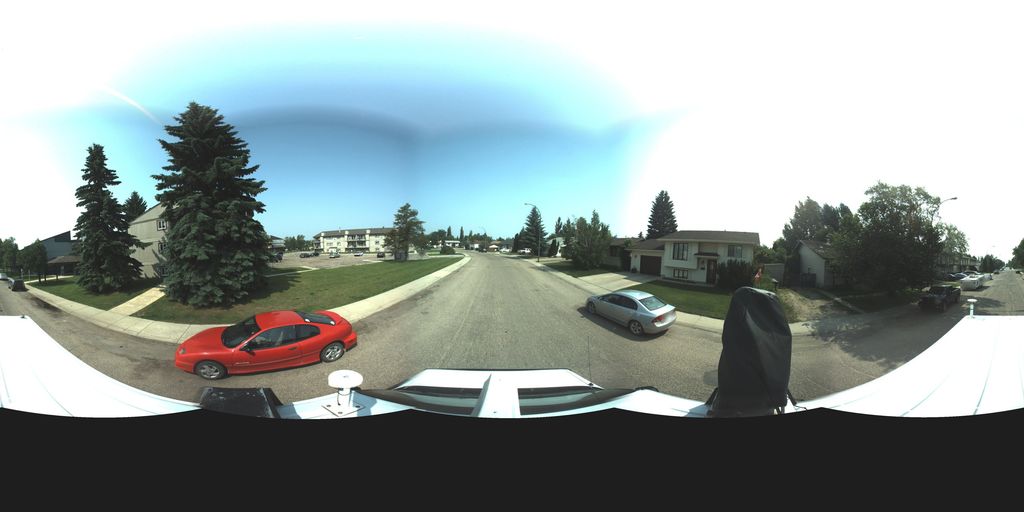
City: saskatoon